Field crop: tomato
Growth stage: 1
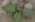
Species: solanum